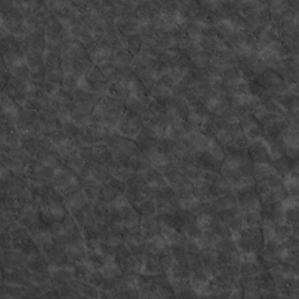
Label: non_frost